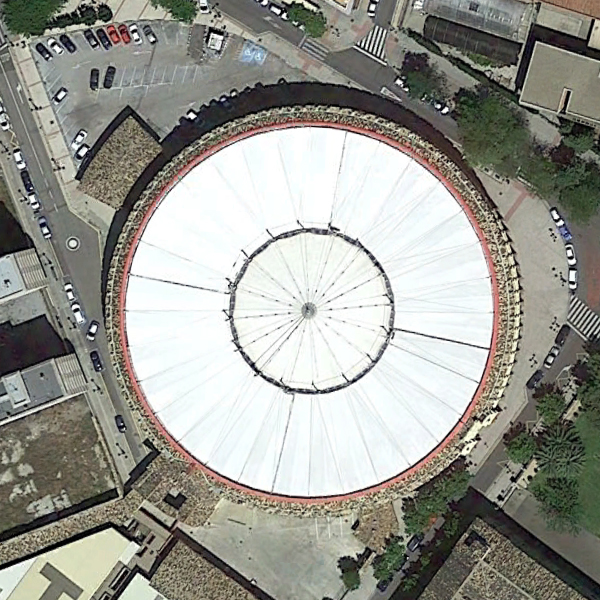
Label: Center